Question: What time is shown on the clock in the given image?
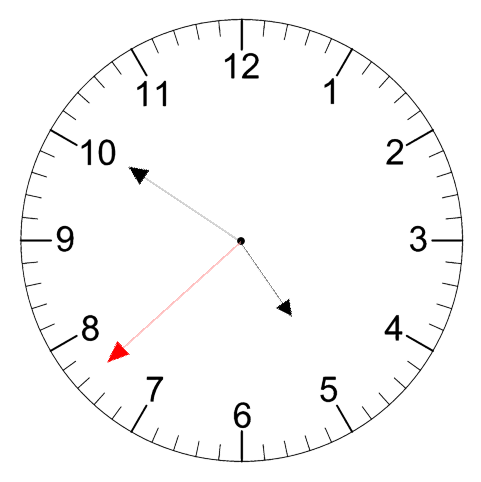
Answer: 04:50:38